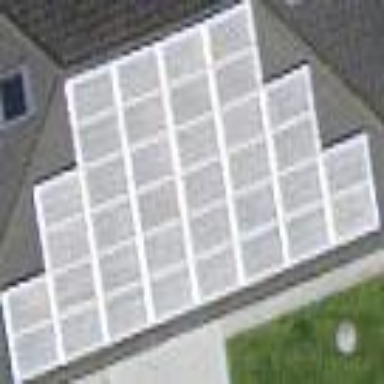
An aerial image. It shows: Solar power generator.